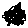
Label: flower